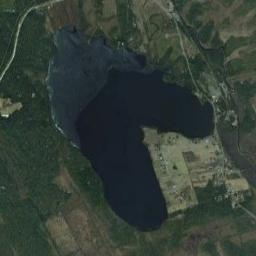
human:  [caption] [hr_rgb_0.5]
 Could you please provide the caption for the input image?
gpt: The two lakes are not the same color .

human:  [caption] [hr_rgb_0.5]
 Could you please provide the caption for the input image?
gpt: An irregularly shaped blue lake is surrounded by green fields, Green spaces and buildings .

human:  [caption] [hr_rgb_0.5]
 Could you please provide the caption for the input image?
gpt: There are many trees around the lake .

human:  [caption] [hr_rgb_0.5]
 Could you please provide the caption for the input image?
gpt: The lake lies in fields and forests and the water is dark blue .

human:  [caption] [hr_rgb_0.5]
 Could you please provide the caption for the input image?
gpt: There are green forest and some brown bare land around the lake .